Question: I have 3 conrtols placed on my 'Window' in WPF, each control contains one or more 'TextBox' and 'Button', when a new control is selected I would like to change the 'IsDefault' to that button. What I am currently doing is when the 'TextBox''s 'GotFocus' event is fired, I change my 'Button' to 'IsDefault'. This works the first time but when I change from one control to another, and back to the first selected control the second controls 'IsDefault' is still true and when enter is pressed it fires the 'Click' event on the incorrect control.
Is there a way that i can clear all 'IsDefault' properties on my window or what is a better solution to my current way of doing this? See image below for example, when enter is pressed the 'Button' with "..." is fired instead of quick search.

XAML (Update)
'''
<odc:OdcTextBox Text="{Binding AccountNumber, UpdateSourceTrigger=PropertyChanged}" MinWidth="100" Name="txtAccountNumber" Grid.Row="1" Grid.Column="1" VerticalAlignment="Center" Margin="{Binding TextMargin}">
<odc:OdcTextBox.Buttons>
<Button IsDefault="{Binding ElementName=txtAccountNumber, Path=IsKeyboardFocusWithin}" Width="30" Style="{StaticResource DionysusButton}" x:Name="btnCdv" Content="...">
</Button>
</odc:OdcTextBox.Buttons>
</odc:OdcTextBox>
'''
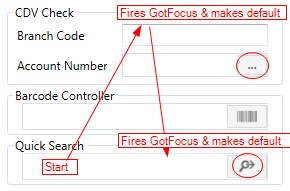
Answer: Similarly to how you're using the 'TextBox' 'GotFocus' event, you could do the inverse of this and use the 'LostFocus' event to reset the 'IsDefault' Property